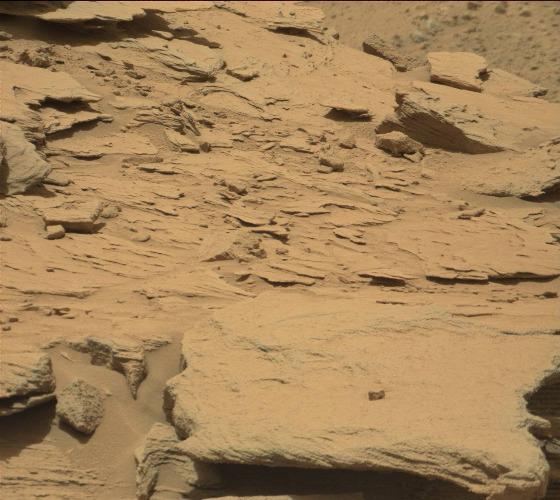
Terrain classes present: Bedrock, Gravel / Sand / Soil, Rock, Shadow